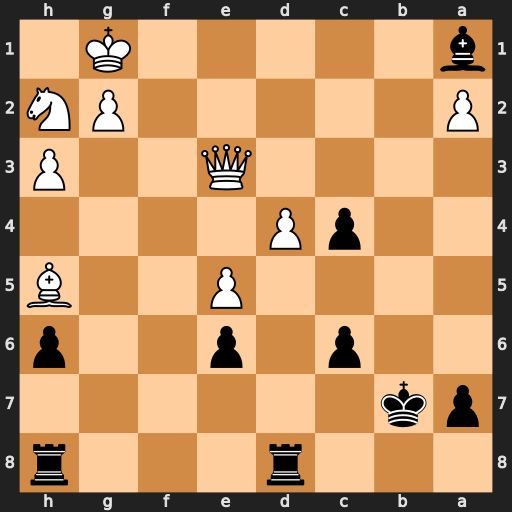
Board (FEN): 3r3r/pk6/2p1p2p/4P2B/2pP4/4Q2P/P5PN/b5K1
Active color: b
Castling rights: -
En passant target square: -
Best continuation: Bxd4 Qxd4 Rxd4